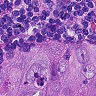
Metastatic tissue present: yes